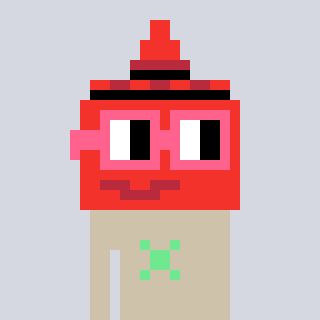
a pixel art character with square pink glasses, a ketchup-shaped head and a bege-colored body on a cool background